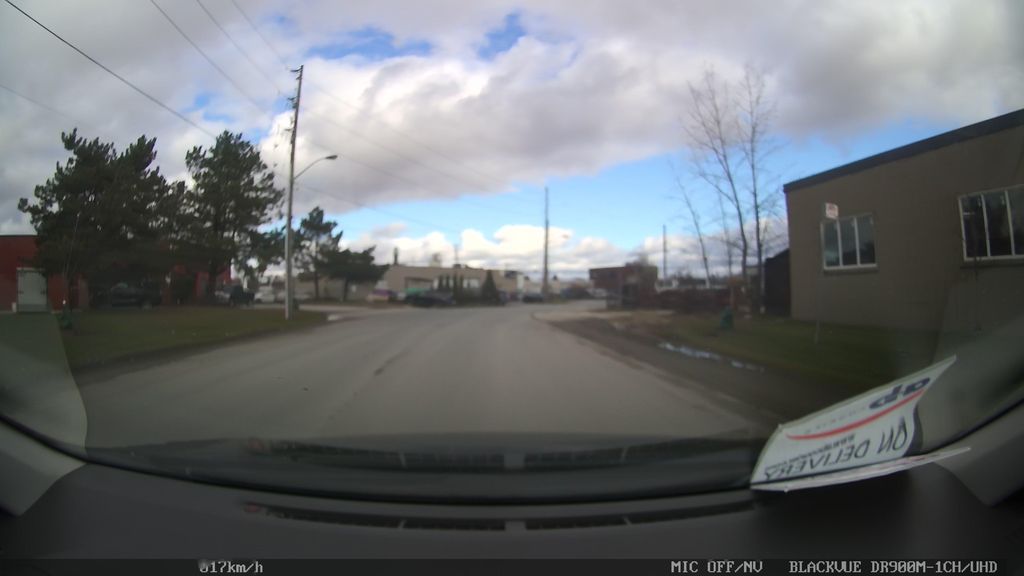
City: toronto